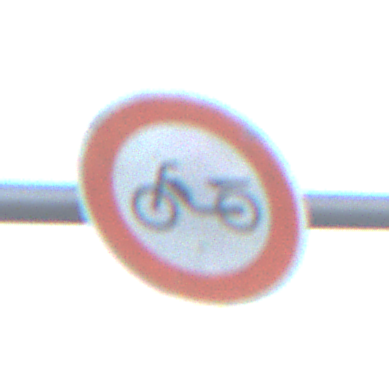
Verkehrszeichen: VerbotMofas
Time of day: SunriseSunset
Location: Outdoor (Nature)
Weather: Clear
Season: NotSpecified
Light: Natural